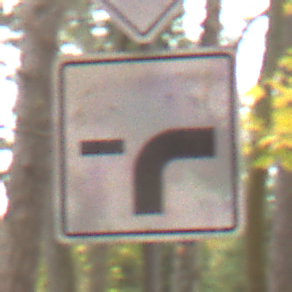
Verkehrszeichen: VerlaufVorfahrtsstrasse9
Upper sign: Vorfahrtsstrasse
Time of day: MorningAfternoon
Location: Outdoor (Nature)
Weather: Overcast
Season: Autumn
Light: Natural